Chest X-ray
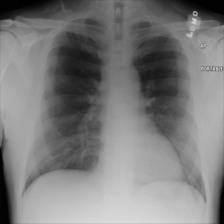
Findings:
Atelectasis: negative
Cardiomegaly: negative
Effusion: negative
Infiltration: negative
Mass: negative
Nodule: negative
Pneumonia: negative
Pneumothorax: negative
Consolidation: negative
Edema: negative
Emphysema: negative
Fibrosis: negative
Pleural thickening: negative
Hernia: negative